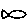
Label: fish